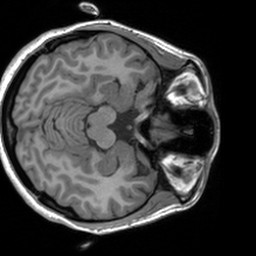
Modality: T1w
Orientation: axial
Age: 19
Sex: female
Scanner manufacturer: siemens
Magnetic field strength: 3 T
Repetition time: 1.9 s
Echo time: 0.00226 s